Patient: sex M, age 54
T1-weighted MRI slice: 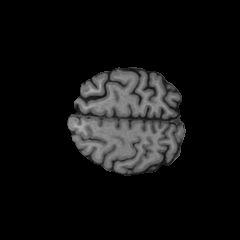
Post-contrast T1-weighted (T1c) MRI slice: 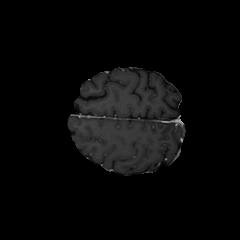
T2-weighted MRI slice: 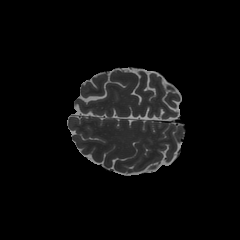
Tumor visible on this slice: no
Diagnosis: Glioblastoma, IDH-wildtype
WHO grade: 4